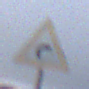
Verkehrszeichen: KurveRechts
Umgebung: Outdoor, Nature
Tageszeit: SunriseSunset
Wetter: Overcast
Licht: Natural
Jahreszeit: NotSpecified
Kontrast: LowContrast